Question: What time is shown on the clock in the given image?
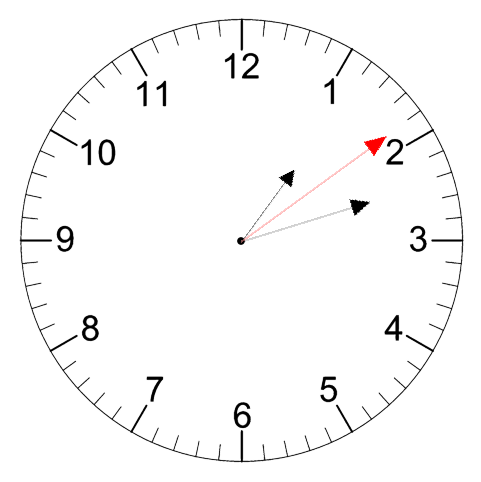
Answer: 01:12:09